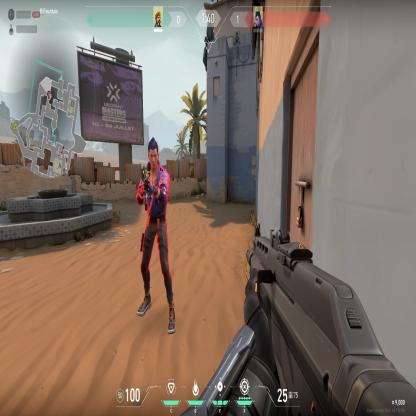
Label: enemy